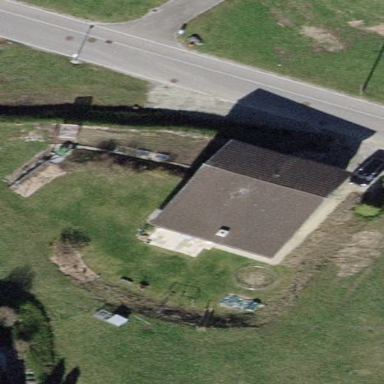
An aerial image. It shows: House with distinctive saltbox roof shape.